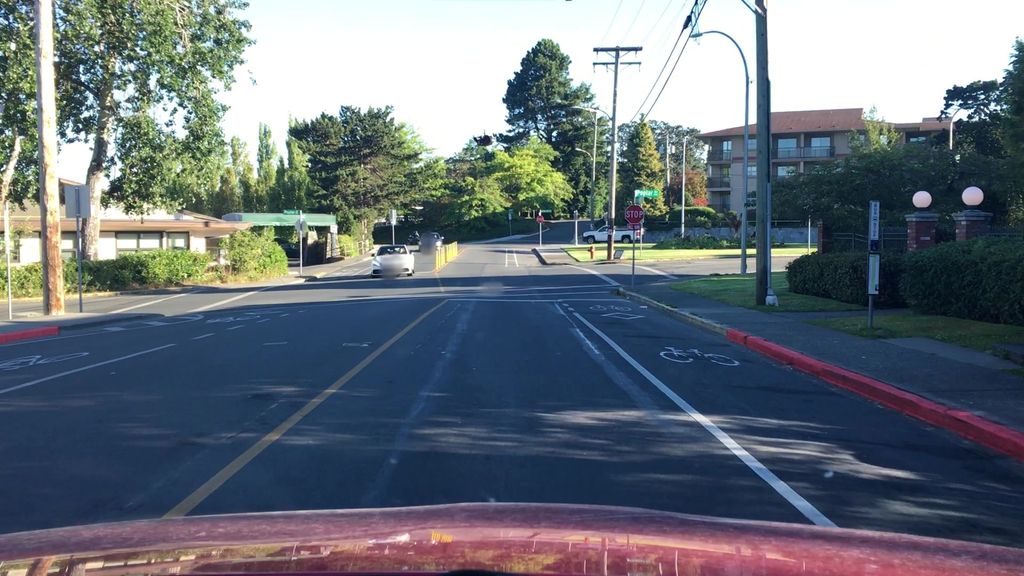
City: victoria